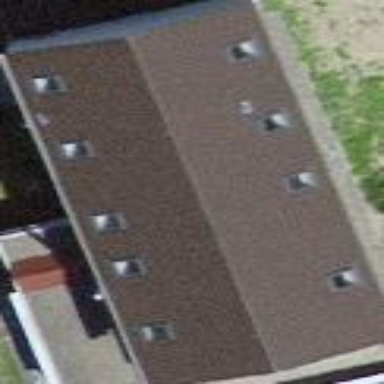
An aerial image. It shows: Building with gabled roof.